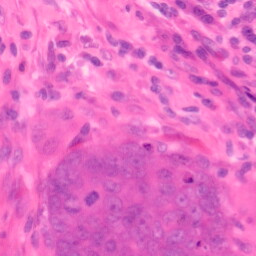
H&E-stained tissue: Colon